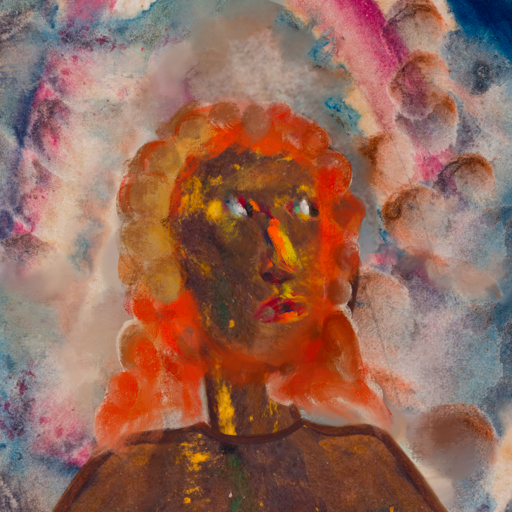
Background: Rupkatha, Head And Neck Side: Comrade, Face Side: An_Impression, Bust: Comrade, Hair Side: Rupkatha, Head Accessory: Blank, Second Necklace: Blank, Necklace: Blank, Baby: Blank